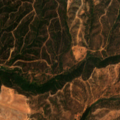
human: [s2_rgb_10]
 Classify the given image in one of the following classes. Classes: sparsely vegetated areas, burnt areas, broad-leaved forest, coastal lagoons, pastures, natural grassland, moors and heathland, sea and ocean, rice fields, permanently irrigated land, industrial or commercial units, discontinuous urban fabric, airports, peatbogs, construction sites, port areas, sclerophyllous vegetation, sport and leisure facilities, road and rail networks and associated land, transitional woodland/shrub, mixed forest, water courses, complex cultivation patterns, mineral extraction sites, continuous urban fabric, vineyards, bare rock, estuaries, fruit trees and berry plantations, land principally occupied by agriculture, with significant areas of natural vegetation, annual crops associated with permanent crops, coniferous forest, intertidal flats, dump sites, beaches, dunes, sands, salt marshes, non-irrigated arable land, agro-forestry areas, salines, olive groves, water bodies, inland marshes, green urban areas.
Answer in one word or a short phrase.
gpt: non-irrigated arable land, broad-leaved forest, transitional woodland/shrub